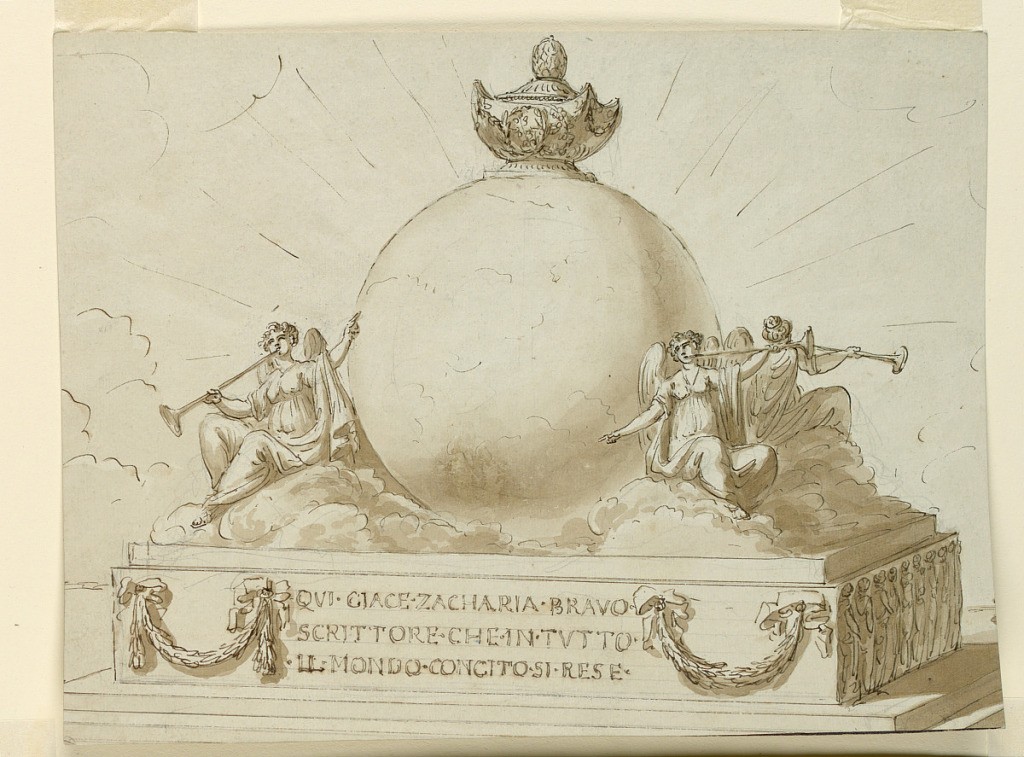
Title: Sepulchral Monument for Writer Zacharia
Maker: Giuseppe Barberi, Italian, 1746–1809
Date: after 1795
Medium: Pen and brown ink, brush and brown wash, graphite, on blued-white laid paper
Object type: Drawing
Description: Obliquely and incompletely shown. A base with the inscription between festoons, at the front side; a relief of a procession of women at the lateral side.

Inscription:
QUI.GIACE.ZACHARIA.BRAVO/ SCRITTORE.CHE.IN.TUTTO/ IL.MONDO.CONCITO.SI.RESE

An urn tops a sphere, covered by clouds at bottom. Genii with trumpets sit crosswise at the corners on top of the clouds.